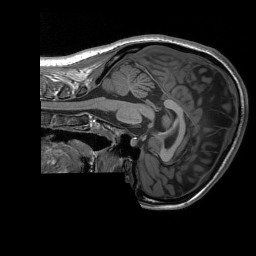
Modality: T1w
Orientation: sagittal
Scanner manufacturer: siemens
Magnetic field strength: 3 T
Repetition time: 1.76 s
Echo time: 0.0022 s